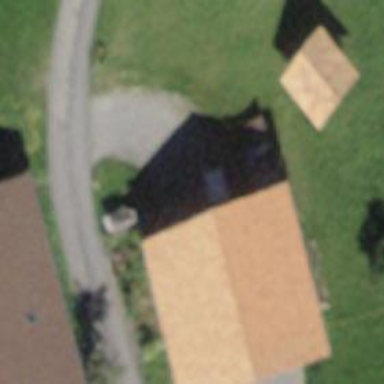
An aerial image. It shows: Garage.